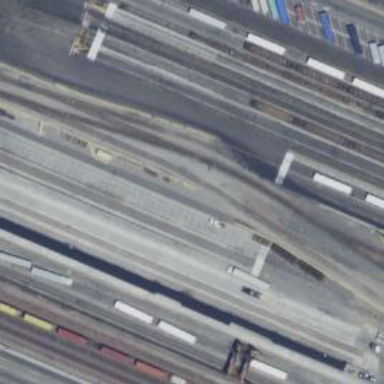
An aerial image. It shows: Railway yard used for servicing trains.